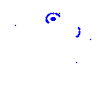
Particle: electron